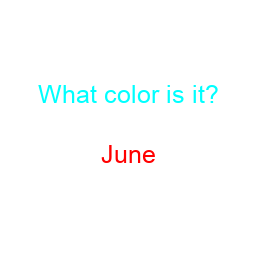
Color: red
Background color: white
Question text color: cyan